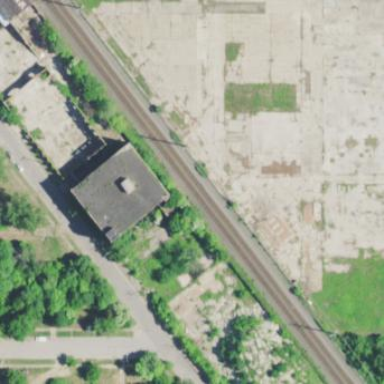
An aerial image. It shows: Brownfield site.